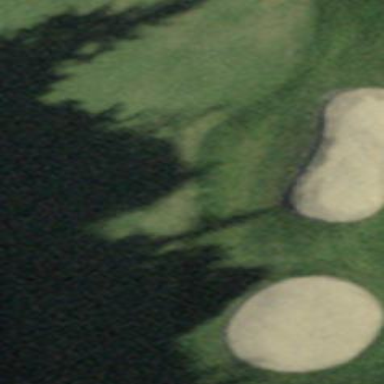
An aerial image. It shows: Picturesque green golfing area with grass land use.